Aerial crown-view tile of a tropical tree (Barro Colorado Island, Panama), acquired 20240716:
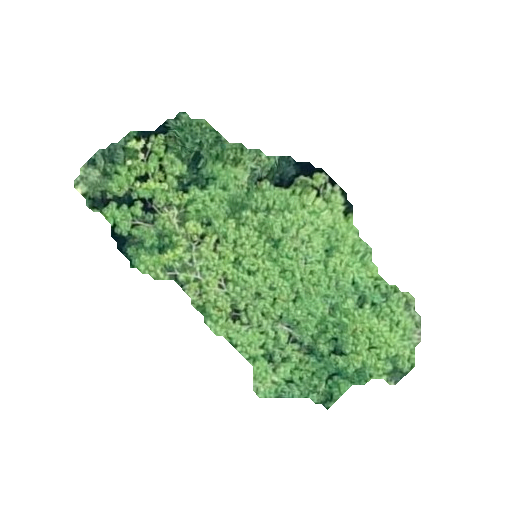
Species: Hura crepitans
GBIF accepted scientific name: Hura crepitans
Crown area: 86.235 m²